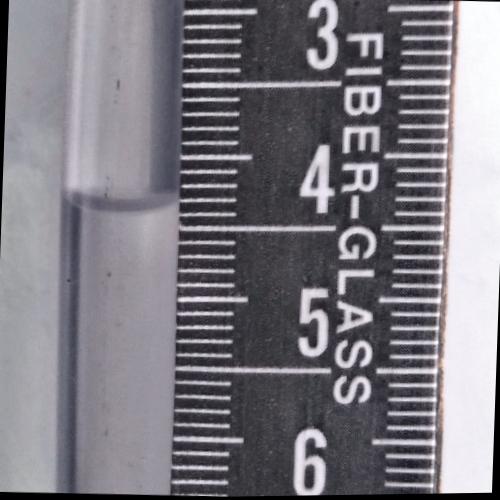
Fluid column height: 4.3 cm